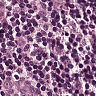
Metastatic tissue present: yes